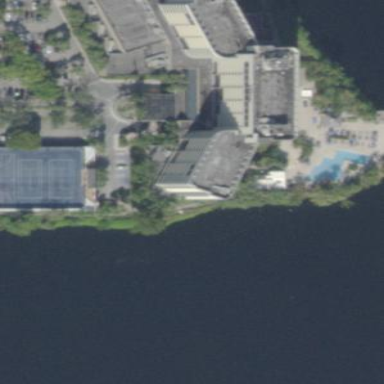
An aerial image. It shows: Hotel building.